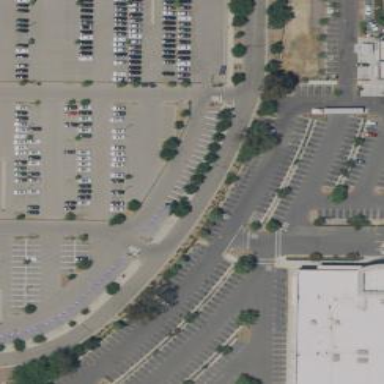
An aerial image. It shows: Retail area.